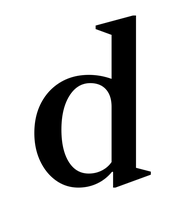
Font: LibreCaslonText_Medium